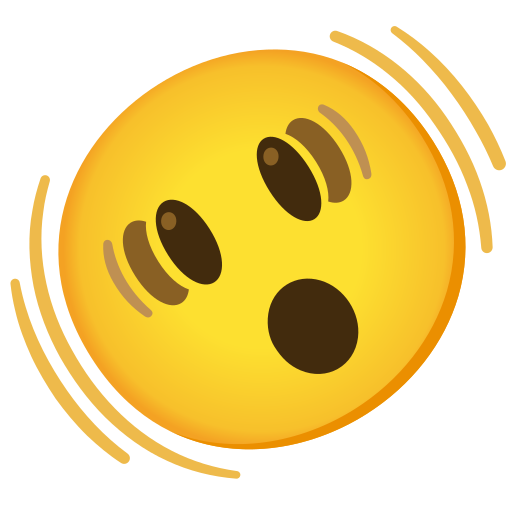
Emoji: 🫨